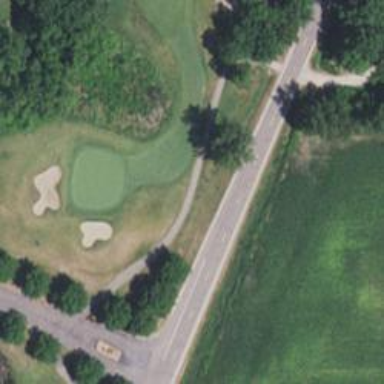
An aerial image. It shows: Path designated for golf carts.